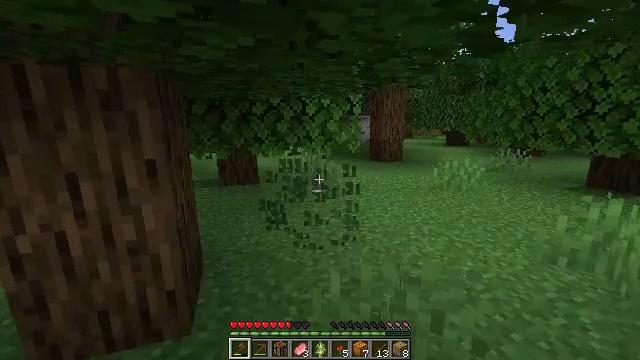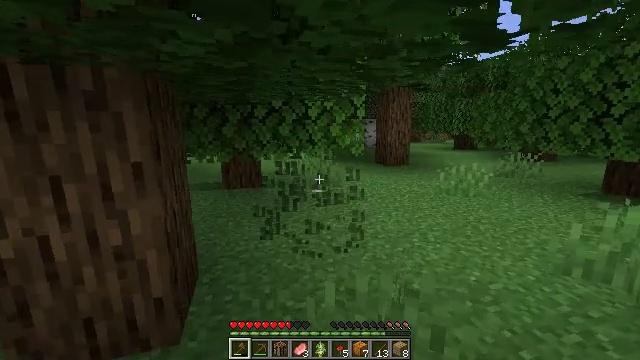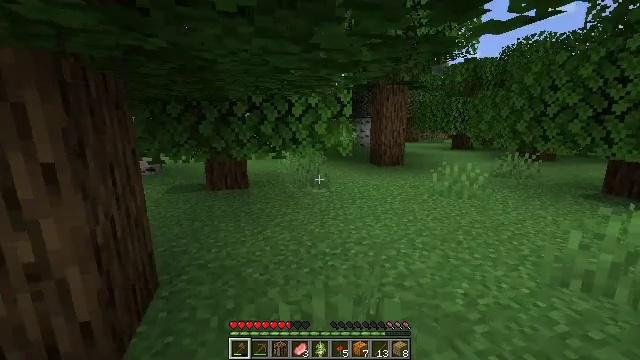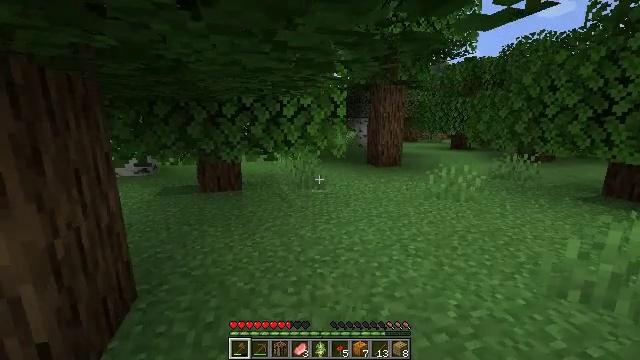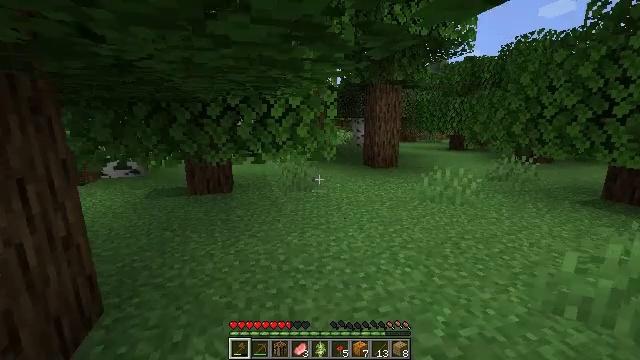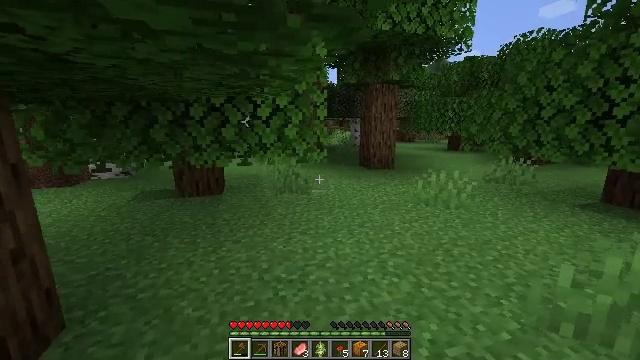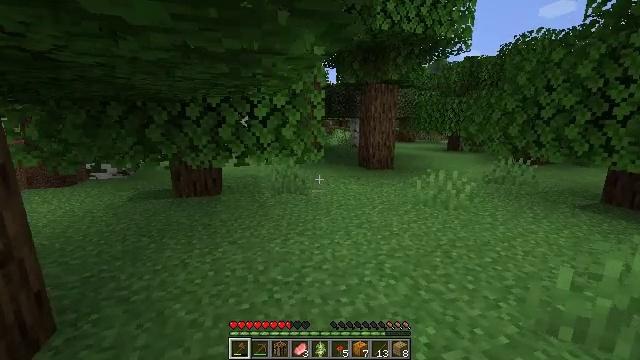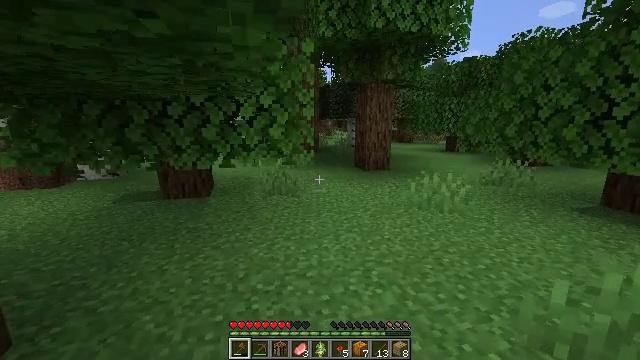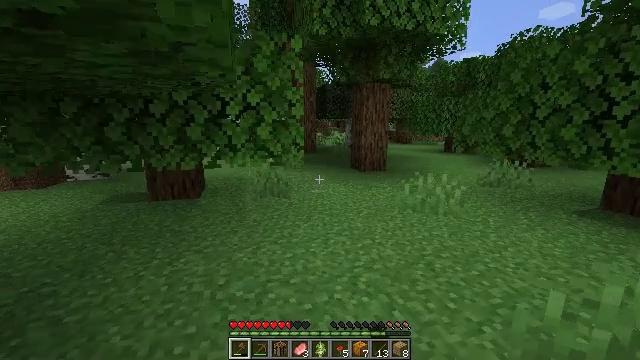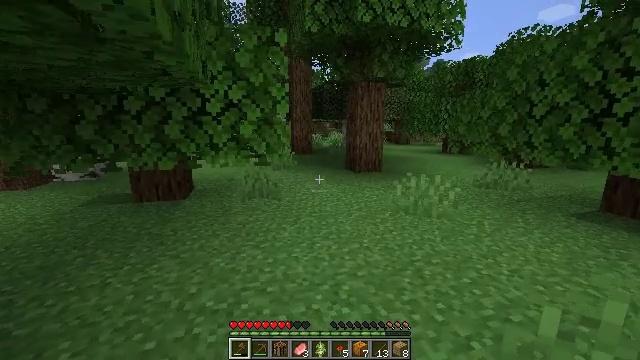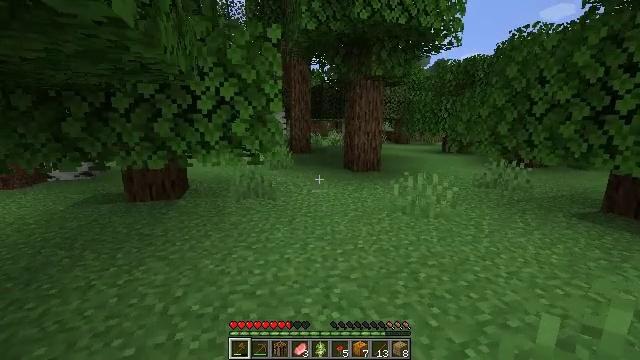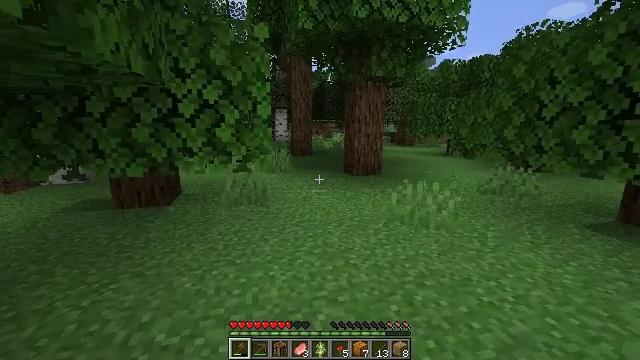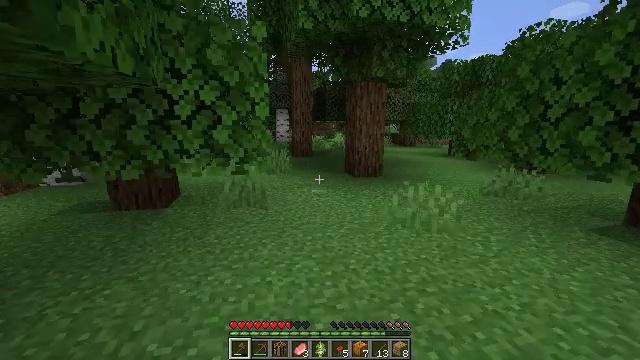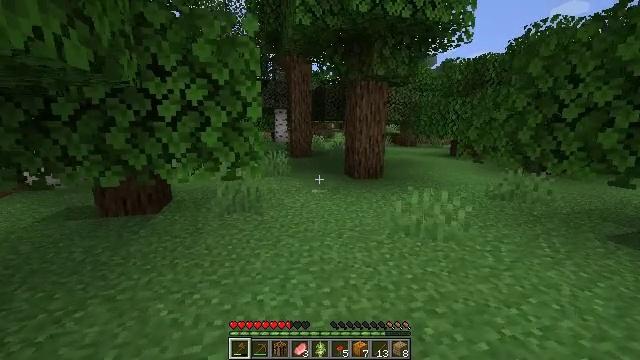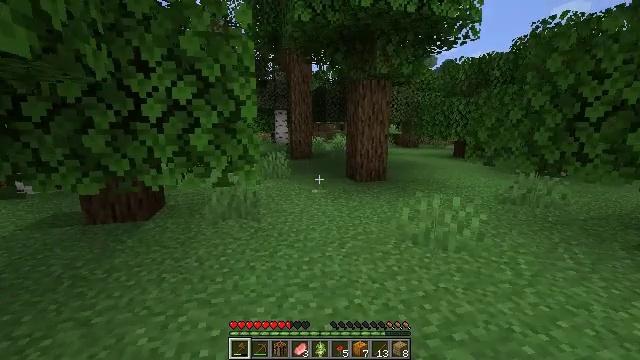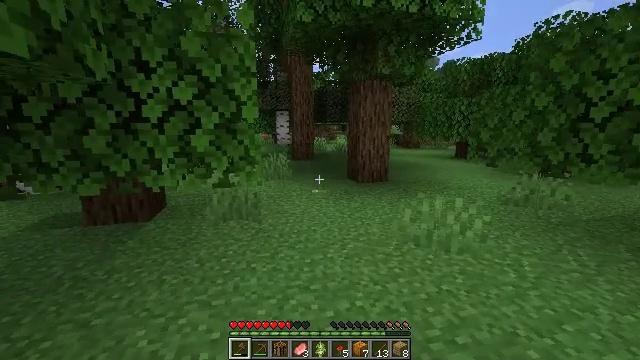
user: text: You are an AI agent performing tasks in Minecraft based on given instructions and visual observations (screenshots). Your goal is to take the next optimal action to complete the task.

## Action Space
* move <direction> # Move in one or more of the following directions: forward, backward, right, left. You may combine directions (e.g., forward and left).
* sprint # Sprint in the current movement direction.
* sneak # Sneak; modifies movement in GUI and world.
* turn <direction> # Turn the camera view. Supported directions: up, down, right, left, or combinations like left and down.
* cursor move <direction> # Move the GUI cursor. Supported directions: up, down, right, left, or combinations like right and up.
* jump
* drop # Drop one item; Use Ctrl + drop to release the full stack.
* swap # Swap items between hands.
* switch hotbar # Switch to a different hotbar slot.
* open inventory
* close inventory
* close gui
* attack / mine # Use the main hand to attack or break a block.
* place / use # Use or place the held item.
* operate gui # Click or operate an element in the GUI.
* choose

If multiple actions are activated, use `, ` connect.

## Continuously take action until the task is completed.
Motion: motion action
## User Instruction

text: Pick the peony from the grass.
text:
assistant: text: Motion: move forward and move right, turn left
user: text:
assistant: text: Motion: move forward and move right, attack / mine
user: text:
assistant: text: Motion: move forward and move right, attack / mine
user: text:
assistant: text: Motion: move forward and move right, attack / mine
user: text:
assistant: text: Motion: move forward and move right, attack / mine
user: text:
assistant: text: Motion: move forward and move right
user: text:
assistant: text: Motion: move forward and move right, attack / mine
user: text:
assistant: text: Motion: move forward and move right, attack / mine
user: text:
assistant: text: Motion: move forward and move right, attack / mine
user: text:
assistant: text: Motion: move forward and move right
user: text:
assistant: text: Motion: move forward, turn left
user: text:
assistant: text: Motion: move forward
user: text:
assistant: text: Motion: move forward
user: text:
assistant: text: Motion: move forward
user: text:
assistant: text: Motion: move forward
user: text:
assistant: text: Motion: move forward
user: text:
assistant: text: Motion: move forward
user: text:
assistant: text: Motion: move forward
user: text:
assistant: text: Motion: move forward
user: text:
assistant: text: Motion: move forward
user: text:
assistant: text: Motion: move forward
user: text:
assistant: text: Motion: move forward, turn left
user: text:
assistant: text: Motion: move forward
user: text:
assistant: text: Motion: move forward
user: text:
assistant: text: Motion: move forward
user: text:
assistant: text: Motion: move forward
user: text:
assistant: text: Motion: move forward
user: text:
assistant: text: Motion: move forward
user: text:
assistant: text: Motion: move forward
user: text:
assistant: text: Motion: move forward